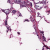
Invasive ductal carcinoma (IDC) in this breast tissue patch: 1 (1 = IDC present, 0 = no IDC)